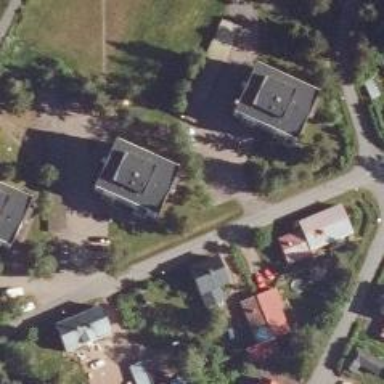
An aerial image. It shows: Suburb.